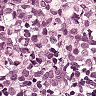
Metastatic tissue present: yes